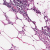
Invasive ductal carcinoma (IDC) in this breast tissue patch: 1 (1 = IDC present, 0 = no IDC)